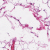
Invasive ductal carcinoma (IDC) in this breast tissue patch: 0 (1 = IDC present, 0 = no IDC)